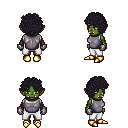
a pixel art fantasy rpg character, female body template, orc, green skin, steel chest armor, white pants, raven curly afro hairstyle, metal gloves, gold boots, four views (front, back, left, right), 2x2 character sprite sheet, small pixel art, hard edges, no anti-aliasing